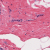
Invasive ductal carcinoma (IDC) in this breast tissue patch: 0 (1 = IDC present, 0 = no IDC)